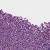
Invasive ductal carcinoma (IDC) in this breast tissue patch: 1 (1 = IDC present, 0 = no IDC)